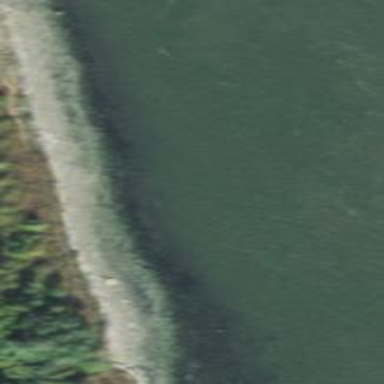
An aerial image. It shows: Breakwater constructed of rocks.